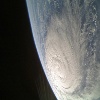
Label: cloud